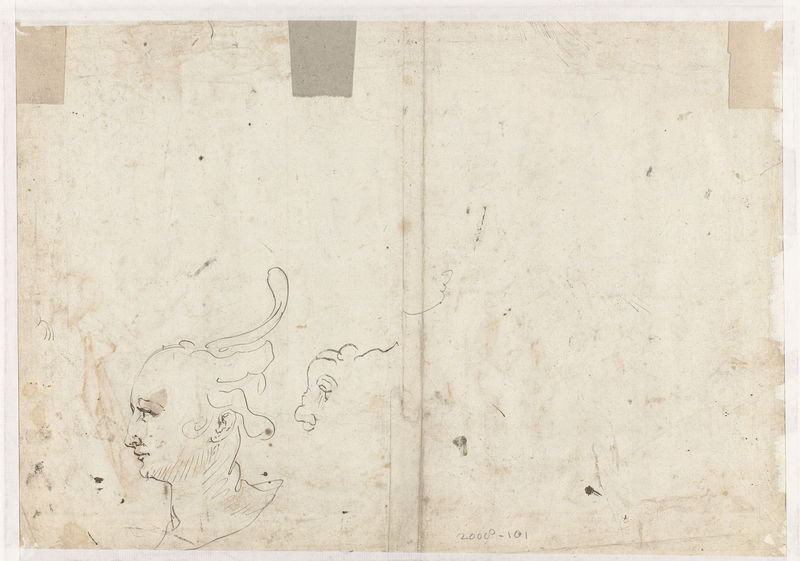
Titel: Studie van een hoofd
Künstler: Karel van (I) Mander
Standort: Amsterdam
Institution: Rijksmuseum
Schlagwörter: kopf, mann, weiß, frau, geschwungen, mund, ohr, profil, schwarz, skizze, zeichnung, tier, bart, arm, augen, falten, gesicht, mensch, hals, haare, blatt, locke, rund, seitlich, papier, studie, linien, ziffern, striche, buch, eckig, schwarzweiss, seite, bleistift, unvollendet, flecken, zahl, fleckig, viereckig, unfertig, kleber, numerierung, provil, nase#